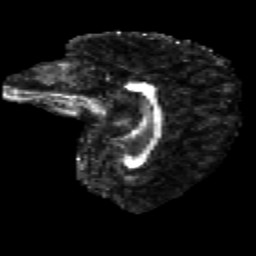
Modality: FA
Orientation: sagittal
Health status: healthy
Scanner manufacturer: philips
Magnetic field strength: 3 T
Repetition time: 9.75 s
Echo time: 0.092 s